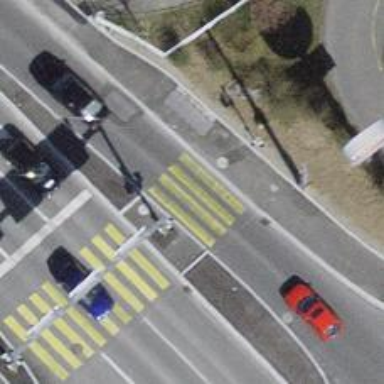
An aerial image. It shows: Crossing with traffic signals.